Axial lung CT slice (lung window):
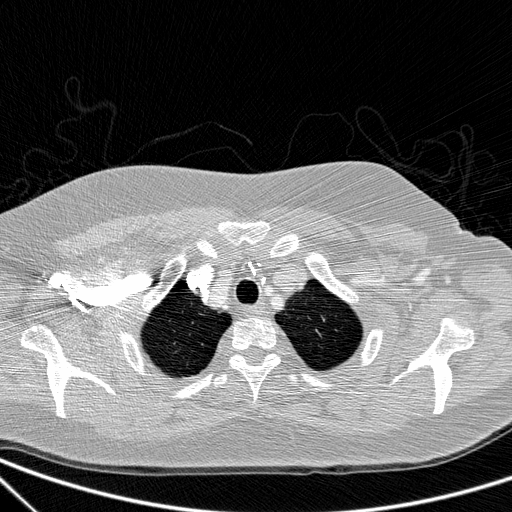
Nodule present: no